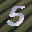
Label: 5